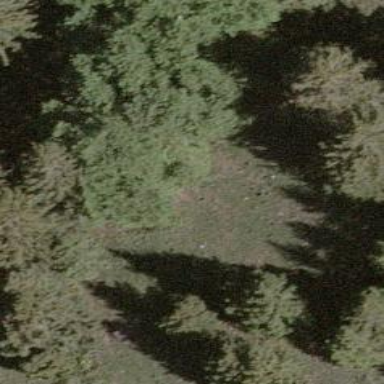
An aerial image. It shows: Single tag "natural: tree."